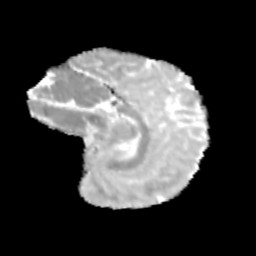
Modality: MD
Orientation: sagittal
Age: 12
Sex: male
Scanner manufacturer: siemens
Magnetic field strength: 3 T
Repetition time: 3.8 s
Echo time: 0.07 s